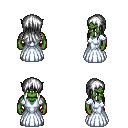
a pixel art fantasy rpg character, male body template, orc, green skin, underdress, red pants, white unkempt hairstyle, black shoes, four views (front, back, left, right), 2x2 character sprite sheet, small pixel art, hard edges, no anti-aliasing